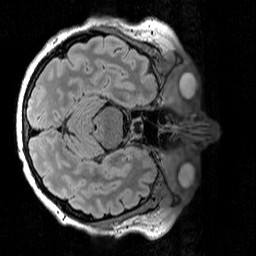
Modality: T2w
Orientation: axial
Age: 50
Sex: female
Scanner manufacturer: siemens
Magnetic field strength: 3 T
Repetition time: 5 s
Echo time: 0.386 s